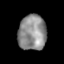
Tissue: lung
Cell type: Others
Senescence score: 0.197
Nuclear area (px): 975
Mean DAPI intensity: 141.35